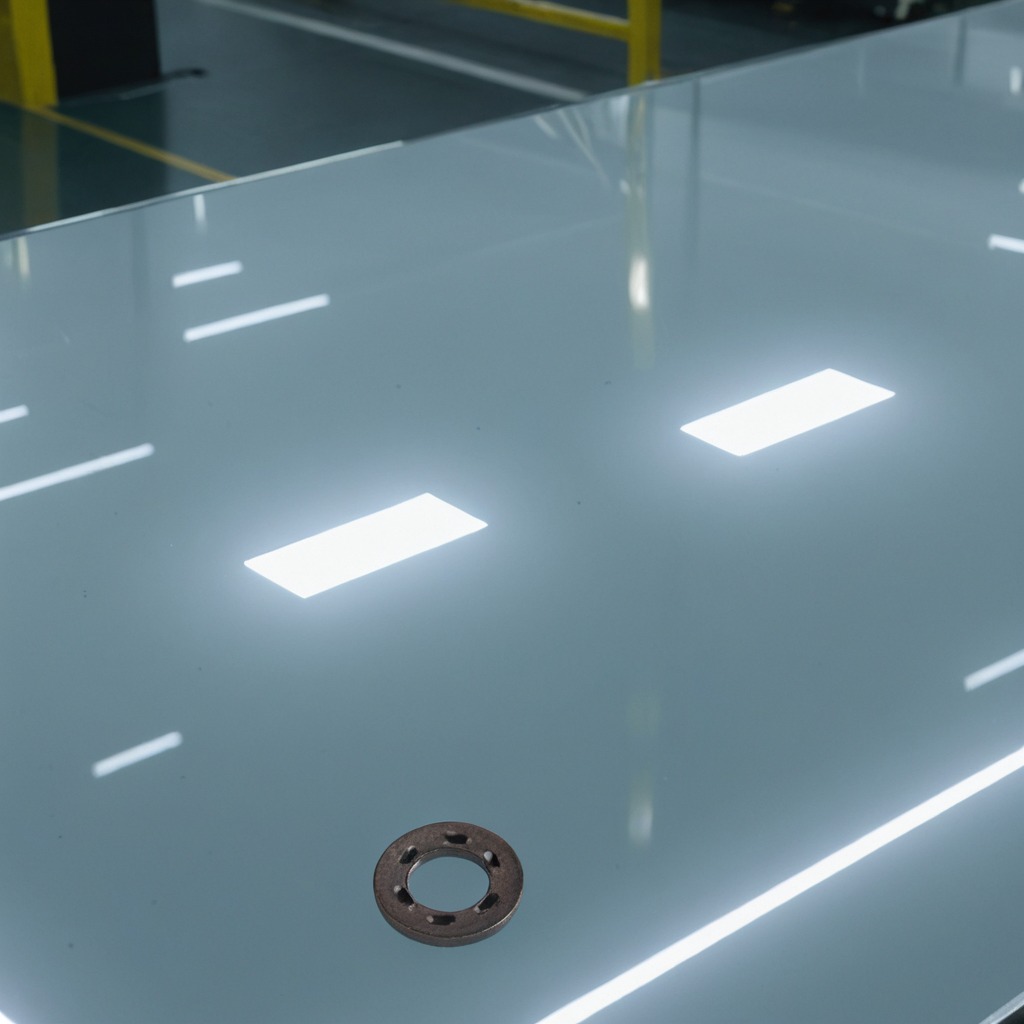
A flat metal washer is lying on the table.